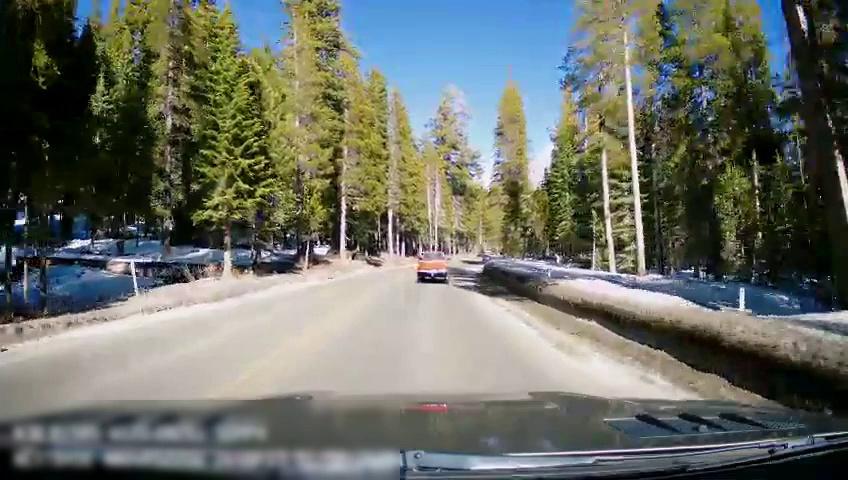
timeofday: Day
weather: Sunny
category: Drivable Space
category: Vehicles | Truck